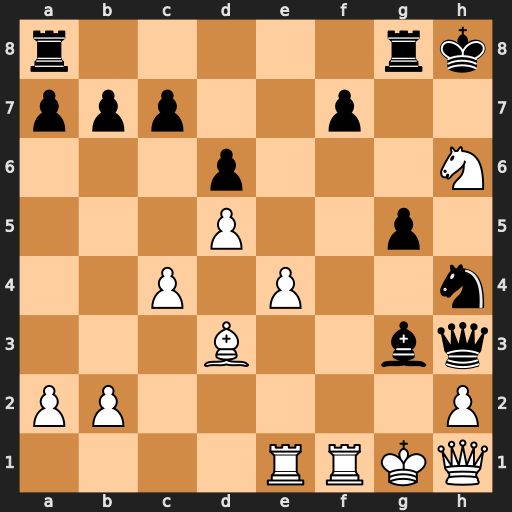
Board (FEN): r5rk/ppp2p2/3p3N/3P2p1/2P1P2n/3B2bq/PP5P/4RRKQ
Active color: w
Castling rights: -
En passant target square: -
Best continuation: Re3 Bxh2+ Kf2 Qg2+ Qxg2